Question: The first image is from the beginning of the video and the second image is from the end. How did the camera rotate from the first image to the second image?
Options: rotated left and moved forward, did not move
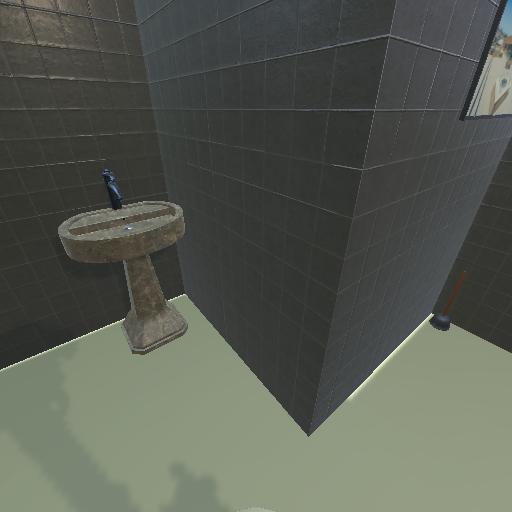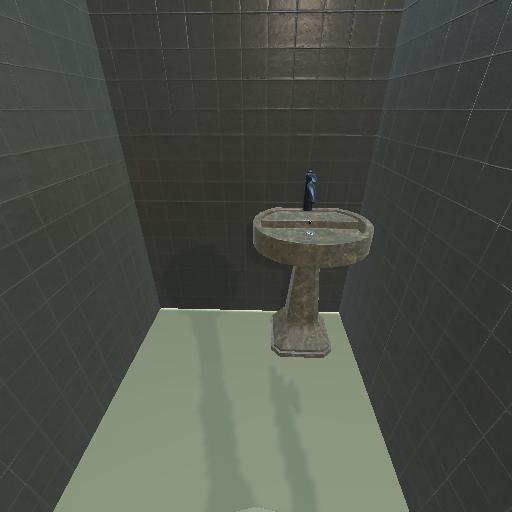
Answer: rotated left and moved forward